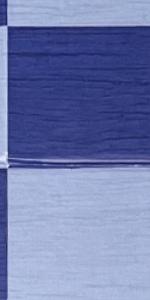
Label: Empty